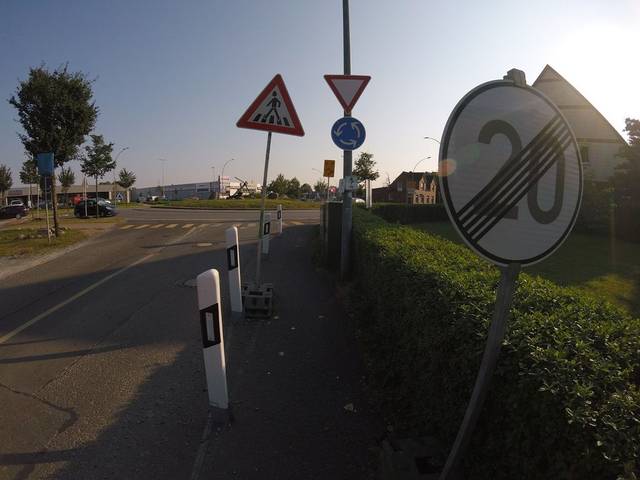
Region: Germany
Coordinates: 53.611, 9.477